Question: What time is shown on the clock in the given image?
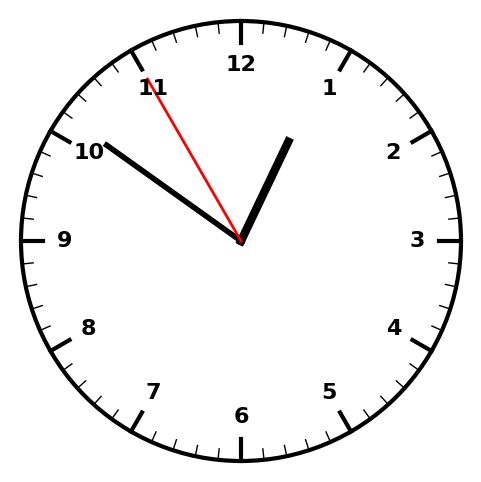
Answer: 12:50:55